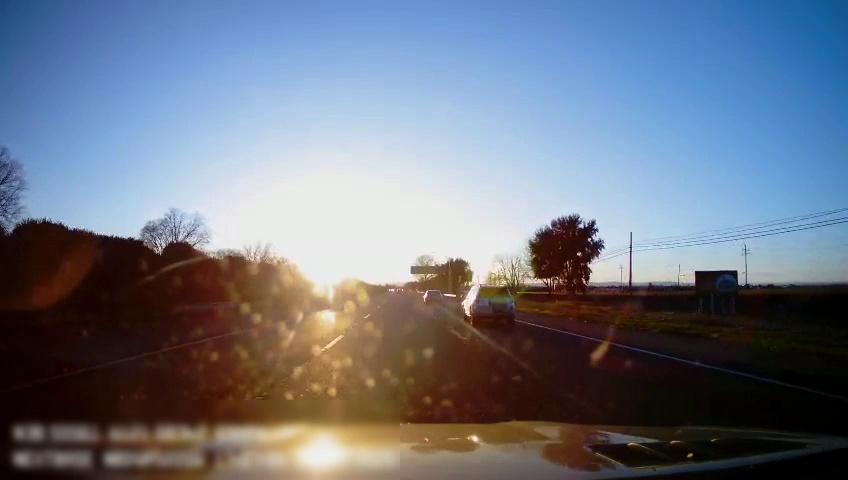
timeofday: Day
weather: Sunny
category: Drivable Space
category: Vehicles | Car
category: Vehicles | SUV
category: Lanes | Alternate Lane
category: Lanes | Current Lane
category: Lanes | Current Lane
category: Lanes | Alternate Lane
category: Traffic | Signs
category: Traffic | Signs